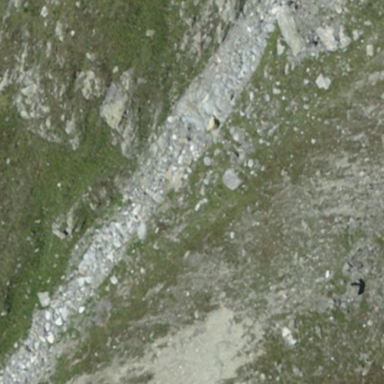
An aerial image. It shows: Natural scree.